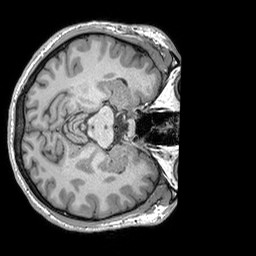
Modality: T1w
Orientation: axial
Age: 21
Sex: male
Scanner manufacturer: siemens
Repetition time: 2.25 s
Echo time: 0.00302 s